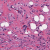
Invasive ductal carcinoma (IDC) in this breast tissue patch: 0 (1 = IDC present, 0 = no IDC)